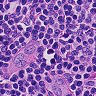
Metastatic tissue present: no